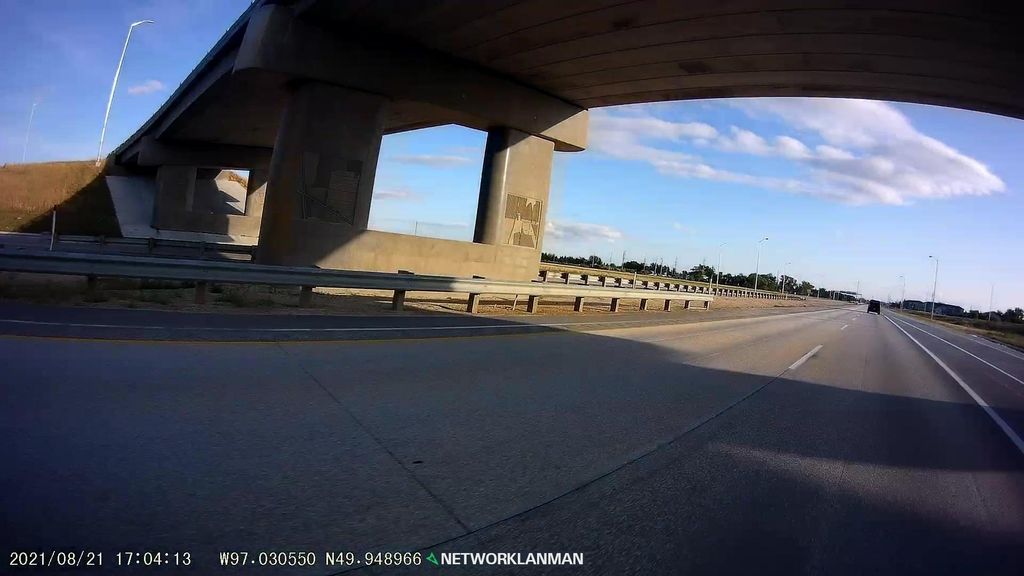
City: winnipeg